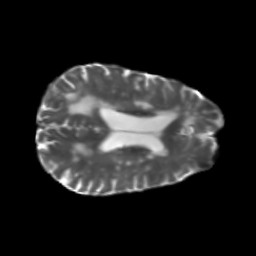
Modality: T2w
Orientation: axial
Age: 56
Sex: male
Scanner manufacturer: siemens
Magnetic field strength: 3 T
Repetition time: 5.47 s
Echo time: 0.0854 s